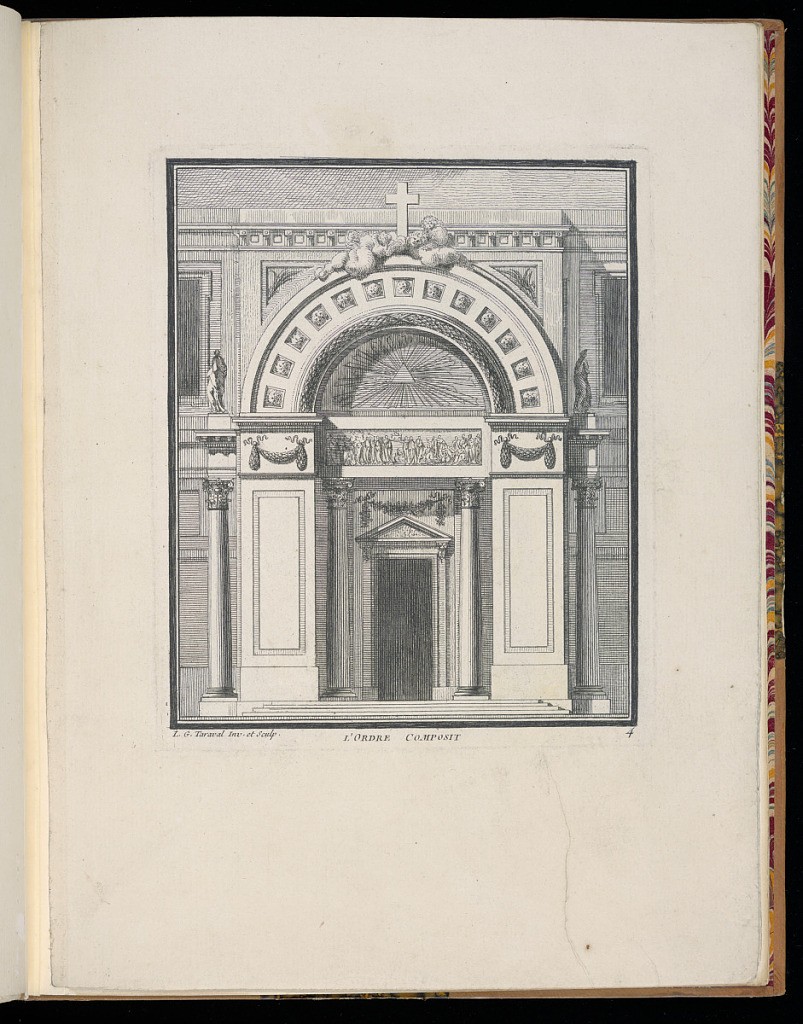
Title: L’ORDRE COMPOSIT
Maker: Louis-Gustave Taraval, French, 1738 – 1794
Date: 1768–75
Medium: Etching on paper
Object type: Print
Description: Design for a portico featuring Neoclassical motifs associated with the classical architectural orders of ancient Greece and Rome. Stairs leading up to a door with a pediment and hanging festoon of leaves above, flanked by composite order columns, supporting a frieze with figures above and an arched pediment with a pyramid and sunrays. The whole framed by rectangular panels, sculpted festoons of leaves, and an arch with laurel leaf and ribbon molding, and coffered rosettes. Columns on the sides with sculptures of standing figures above. A cross with clouds and putti atop the arch. The building's façade features corbels, palm leaf ornament, and panels. The plate is titled, signed, and numbered.